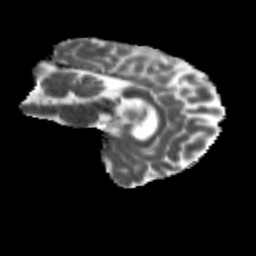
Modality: MD
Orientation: sagittal
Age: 56
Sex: male
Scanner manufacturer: siemens
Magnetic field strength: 3 T
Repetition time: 4.71 s
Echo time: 0.0906 s